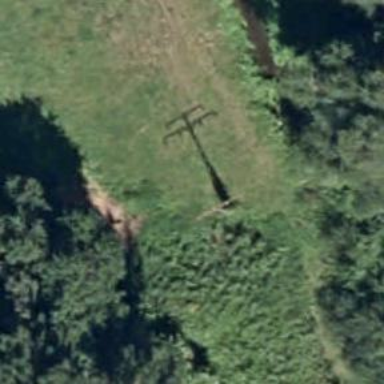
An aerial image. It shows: Power line is depicted.